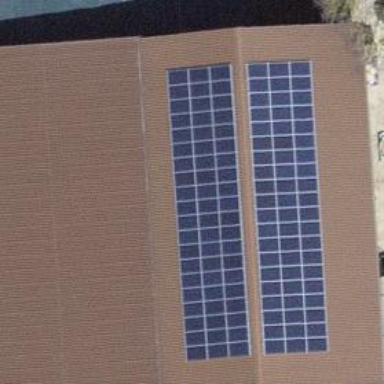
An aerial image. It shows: Solar power generator utilizing photovoltaic technology with solar photovoltaic panels.